Here is the wavelet time-frequency representation (scalogram) of a rolling-element bearing's vibration measurement. What is the most likely bearing condition (normal, inner_race, outer_race, ball)?
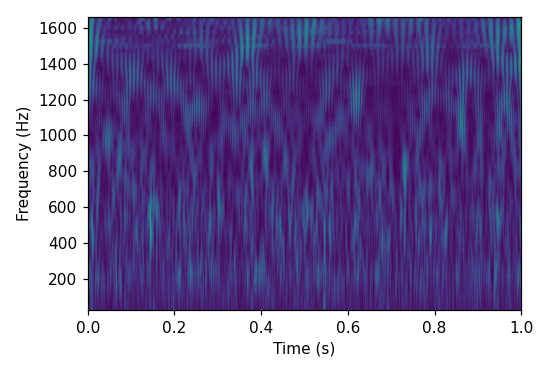
Answer: normal